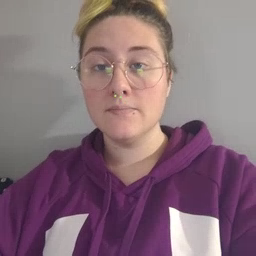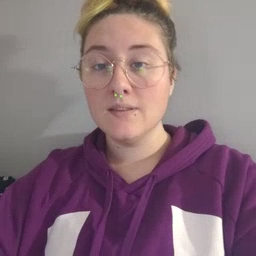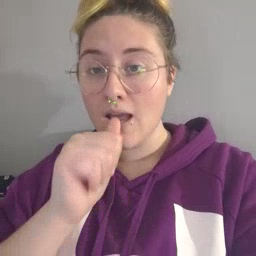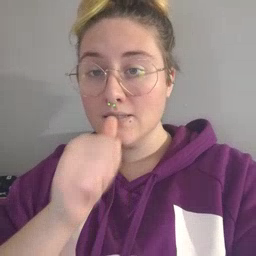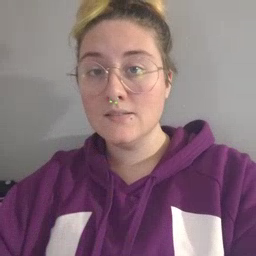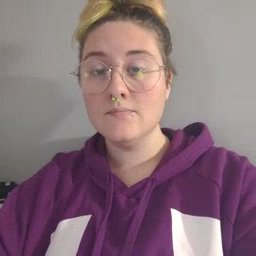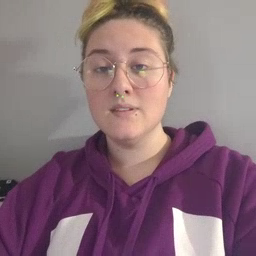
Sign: nuts